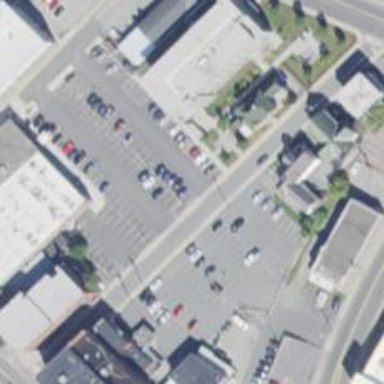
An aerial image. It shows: Parking space.